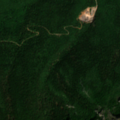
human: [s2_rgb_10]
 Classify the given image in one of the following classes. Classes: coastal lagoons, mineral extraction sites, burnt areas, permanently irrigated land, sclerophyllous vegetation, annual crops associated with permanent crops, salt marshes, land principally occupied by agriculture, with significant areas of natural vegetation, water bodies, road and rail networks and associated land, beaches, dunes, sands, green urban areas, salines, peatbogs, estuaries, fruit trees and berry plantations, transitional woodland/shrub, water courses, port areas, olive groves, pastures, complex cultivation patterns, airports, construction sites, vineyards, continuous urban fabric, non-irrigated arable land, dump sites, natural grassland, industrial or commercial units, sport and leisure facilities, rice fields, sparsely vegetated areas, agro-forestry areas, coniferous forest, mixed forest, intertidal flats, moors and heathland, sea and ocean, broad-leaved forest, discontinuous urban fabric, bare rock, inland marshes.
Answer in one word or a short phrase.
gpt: broad-leaved forest, coniferous forest, mixed forest